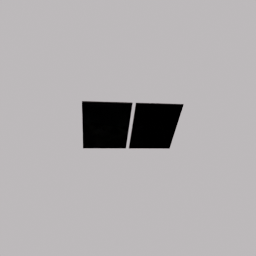
Label: decoration